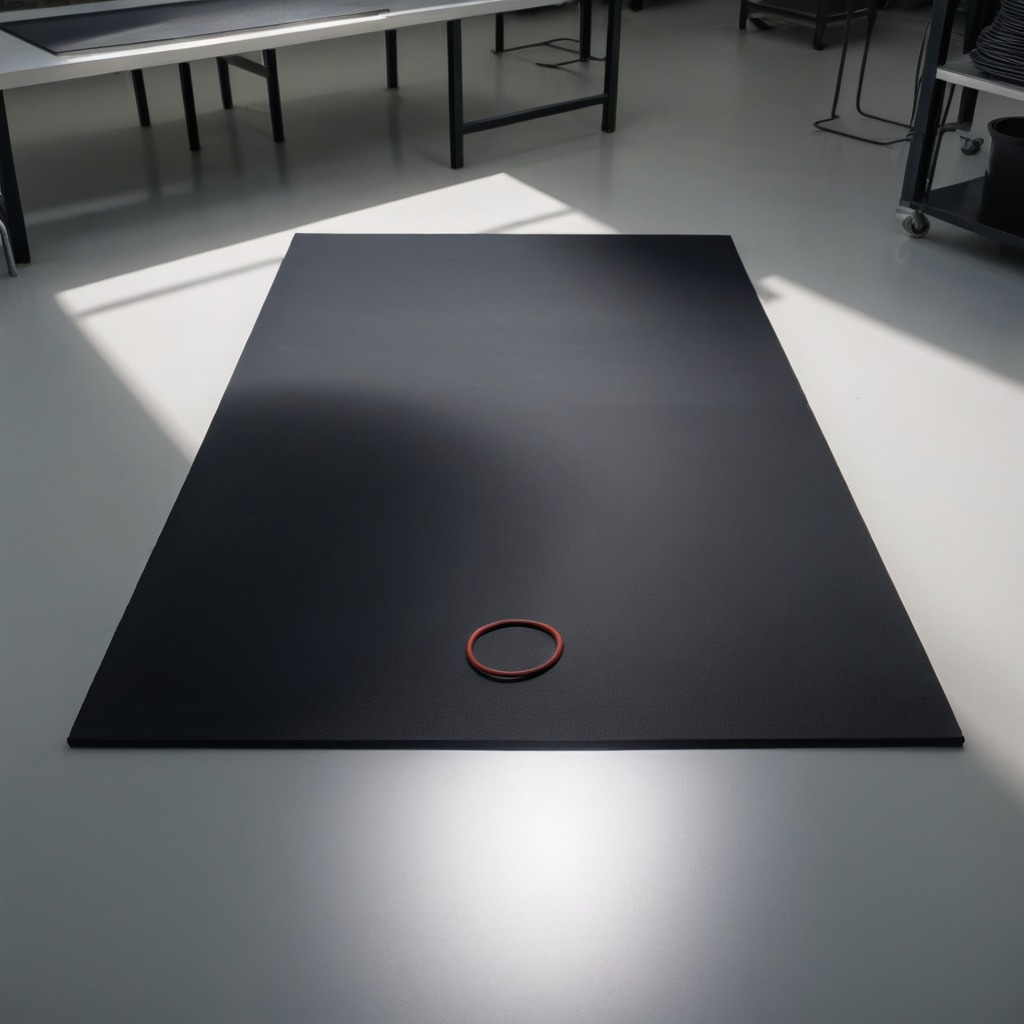
A rubber O-ring lying on the clean granite tabletop covered with a black rubber mat inside a workshop under bright overhead lighting crisp shadows high clarity worn but beneath the mat